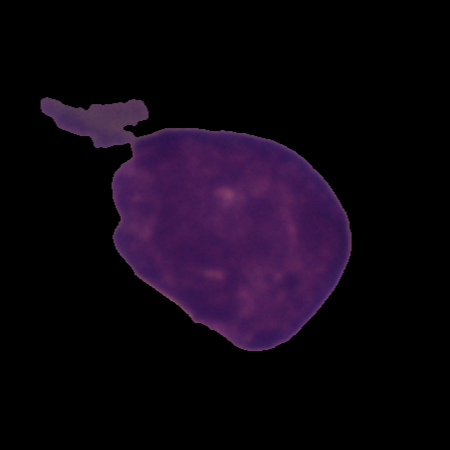
Label: cancer